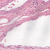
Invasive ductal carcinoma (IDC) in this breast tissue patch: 1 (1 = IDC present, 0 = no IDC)